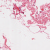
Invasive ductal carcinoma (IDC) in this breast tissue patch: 0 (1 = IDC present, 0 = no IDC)